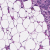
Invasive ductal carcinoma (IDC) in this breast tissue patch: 1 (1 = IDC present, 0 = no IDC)